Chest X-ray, AP view. Patient: 26 years old, sex F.
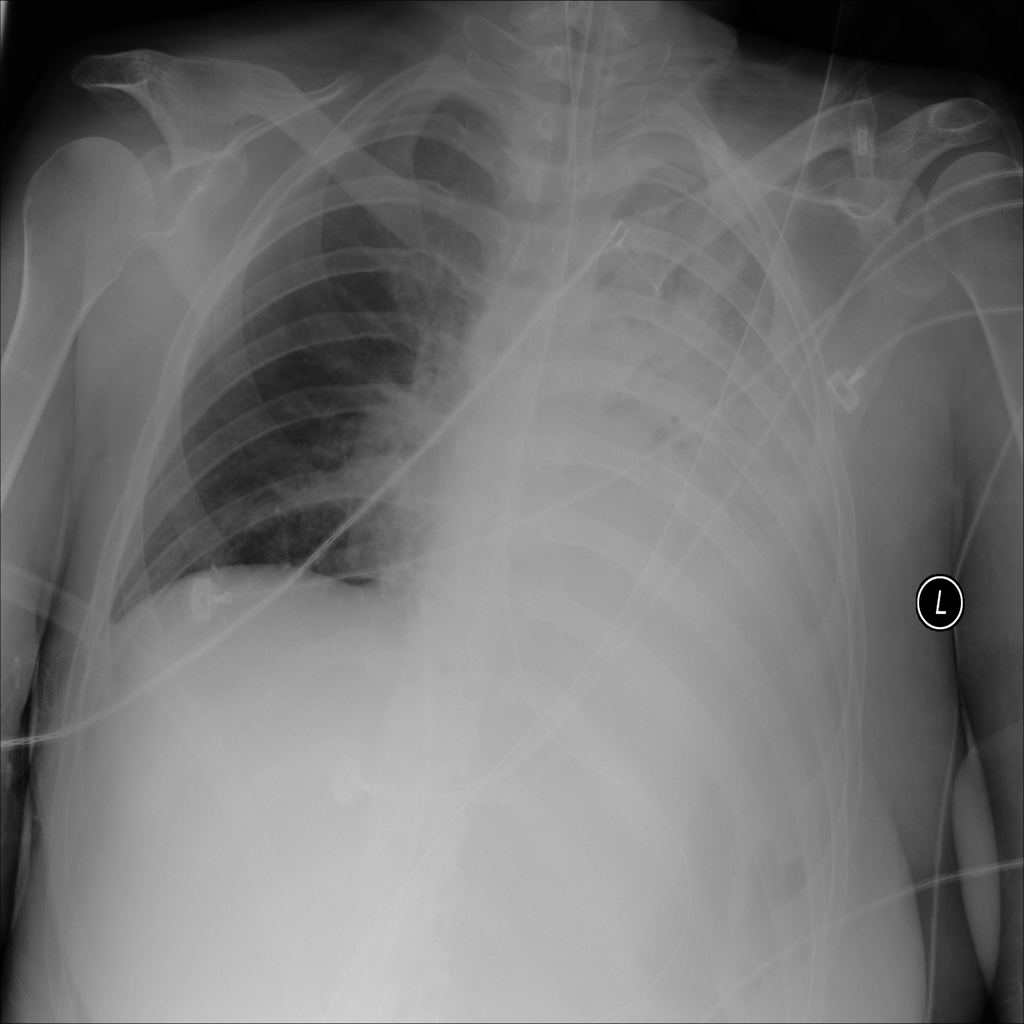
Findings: No Finding